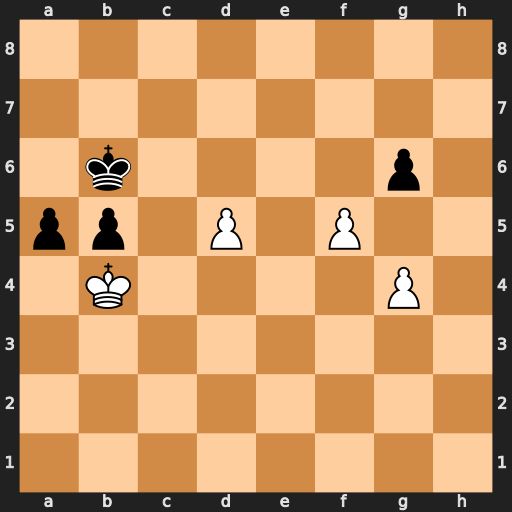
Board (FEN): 8/8/1k4p1/pp1P1P2/1K4P1/8/8/8
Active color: w
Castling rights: -
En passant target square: -
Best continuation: Kc3 gxf5 g5